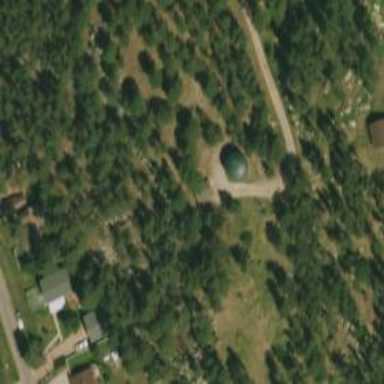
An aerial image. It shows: Water tower that is man-made.